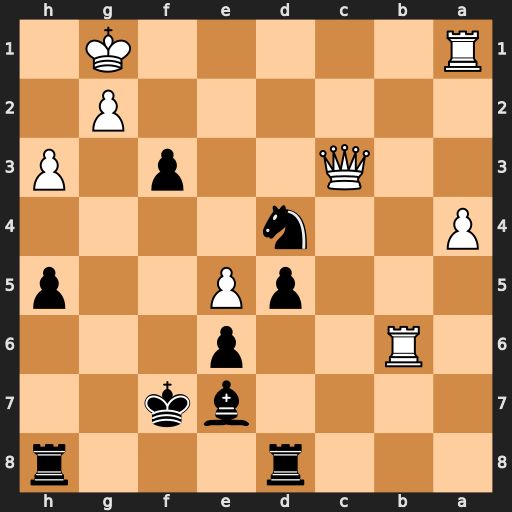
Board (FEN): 3r3r/4bk2/1R2p3/3pP2p/P2n4/2Q2p1P/6P1/R5K1
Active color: b
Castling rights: -
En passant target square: -
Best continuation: Ne2+ Kh2 Nxc3